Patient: sex M, age 25
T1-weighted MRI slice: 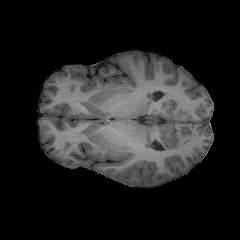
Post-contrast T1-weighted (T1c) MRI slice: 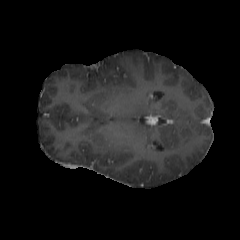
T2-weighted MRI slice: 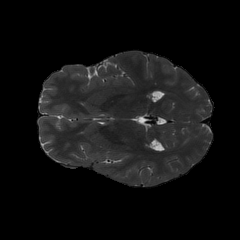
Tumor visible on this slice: no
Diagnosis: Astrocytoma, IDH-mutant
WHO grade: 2